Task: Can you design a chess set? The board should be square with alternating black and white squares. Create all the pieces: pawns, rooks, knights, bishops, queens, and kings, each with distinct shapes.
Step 4249:
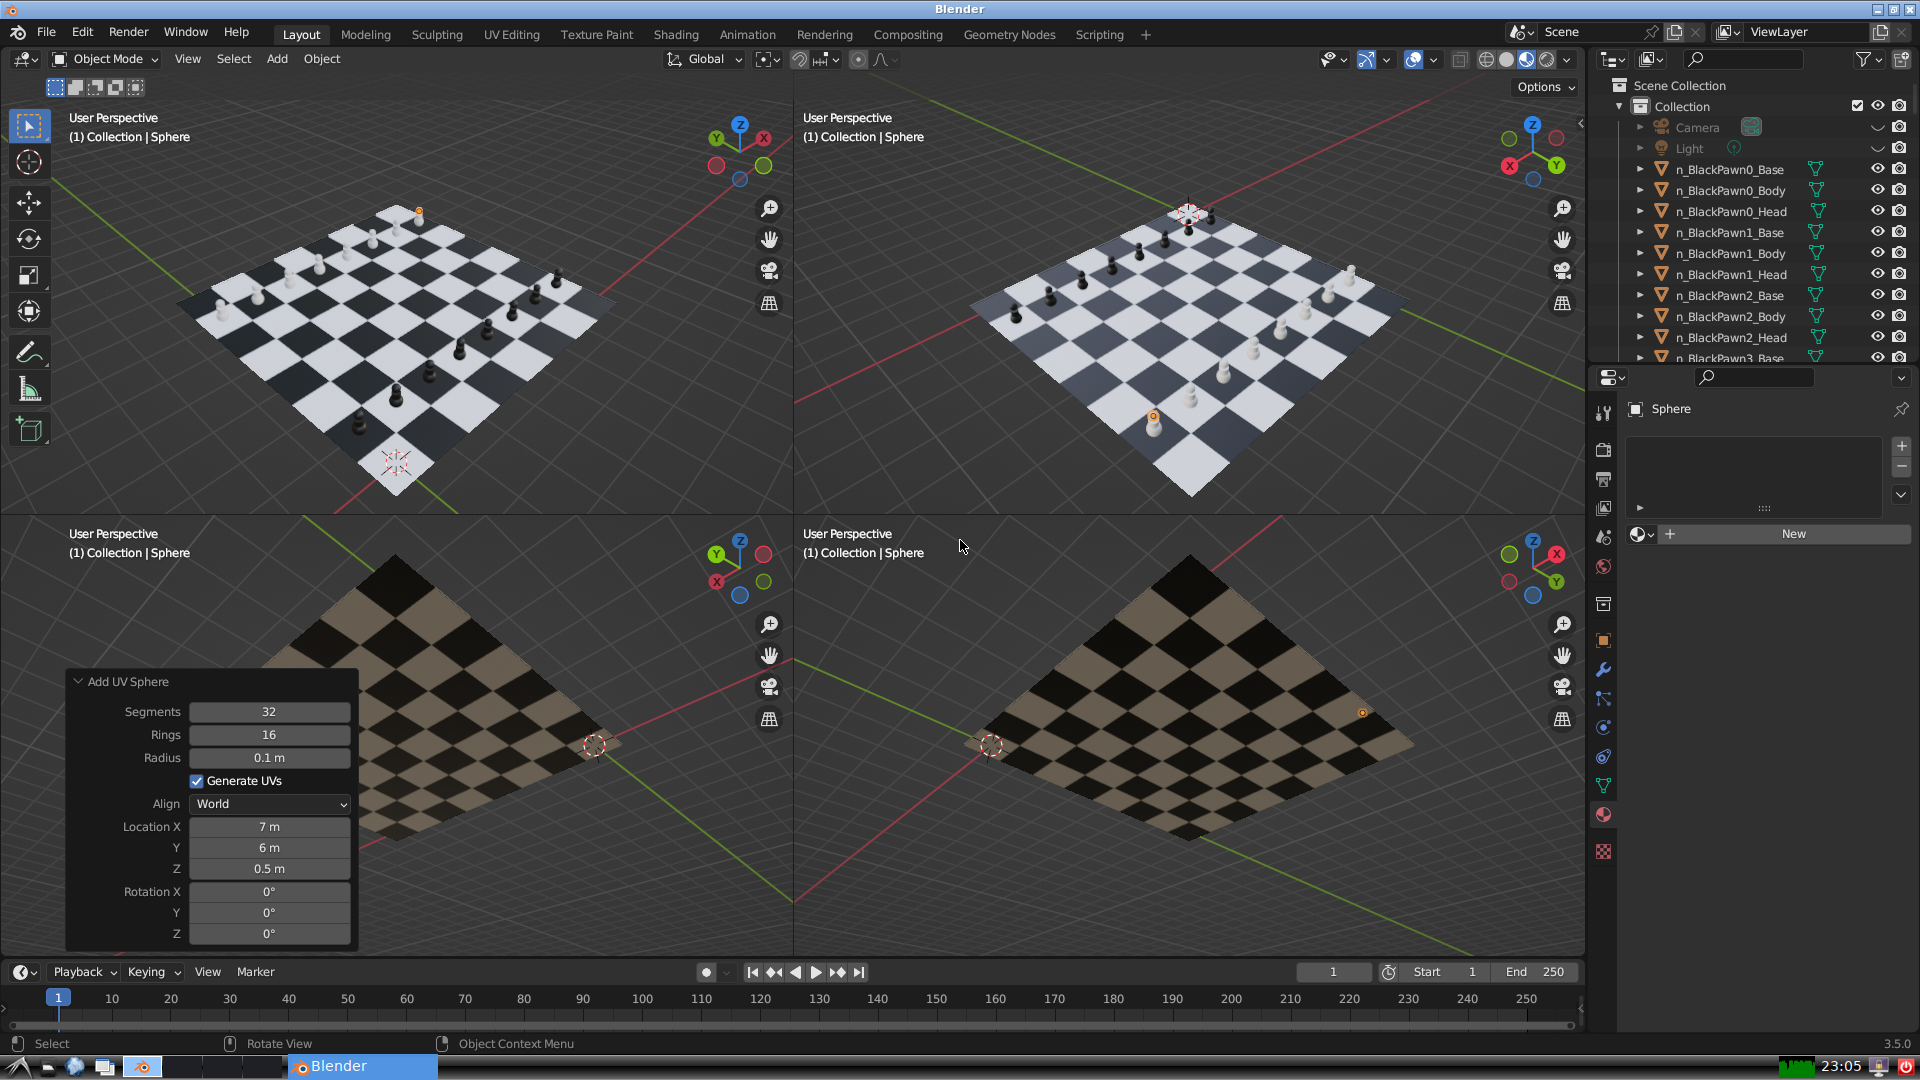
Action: {"mouse_move": [1608, 631]}